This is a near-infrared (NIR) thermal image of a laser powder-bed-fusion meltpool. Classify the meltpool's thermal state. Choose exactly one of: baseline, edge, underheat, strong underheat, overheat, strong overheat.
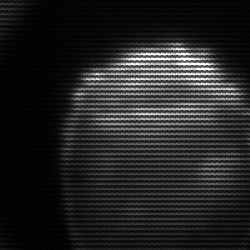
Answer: edge